高一 · 立体几何学
如图所示, 三棱台 $A B C-A^{\prime} B^{\prime} C^{\prime}$ 的一条侧棱 $A A^{\prime}$ 所在直线与平面 $B C C^{\prime} B^{\prime}$ 的位置关系是

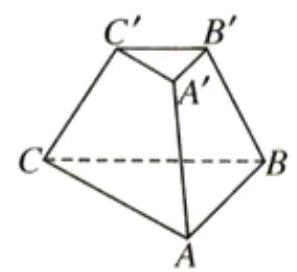
解析: 【分析】

根据棱台的定义, 结合线面的位置关系, 可以判断出侧棱 $A A^{\prime}$ 所在直线与平面 $B C C^{\prime} B^{\prime}$的位置关系.

【详解】

由棱台的定义知, 棱台的所有侧棱所在的直线都交于同一点, 而任一侧面所在的平面由两条侧棱所在的直线确定, 故这条侧棱与不含这条侧棱的任意一个侧面所在的平面都相交.

【点睛】

本题考查了棱台的定义、以及线面的位置关系的判断.